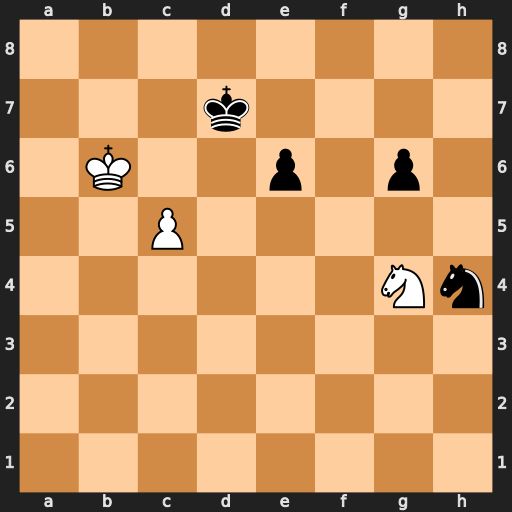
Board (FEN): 8/3k4/1K2p1p1/2P5/6Nn/8/8/8
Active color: w
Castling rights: -
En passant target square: -
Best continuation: Kb7 Nf5 c6+